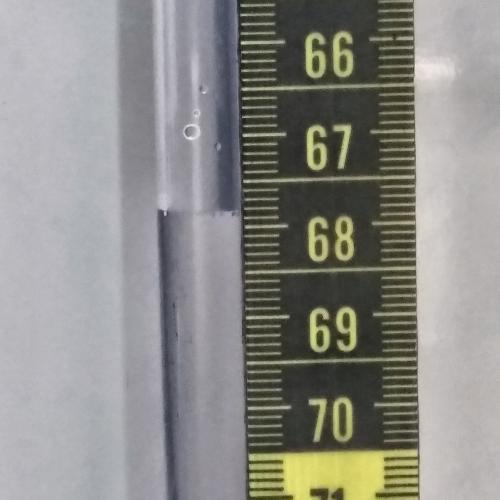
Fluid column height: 67.8 cm